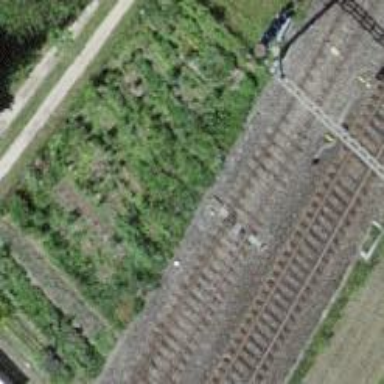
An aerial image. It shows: Railway switch.